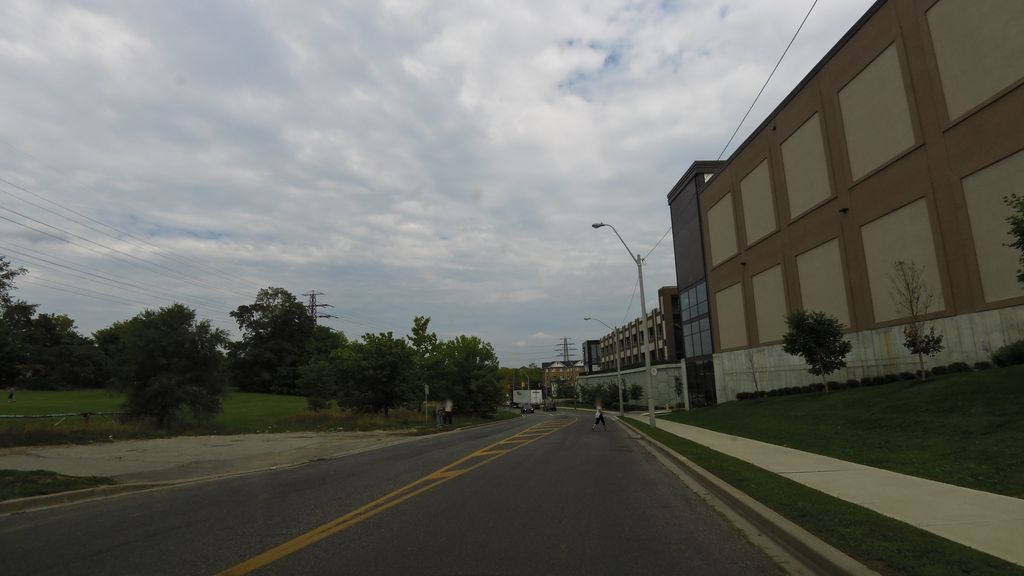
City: toronto